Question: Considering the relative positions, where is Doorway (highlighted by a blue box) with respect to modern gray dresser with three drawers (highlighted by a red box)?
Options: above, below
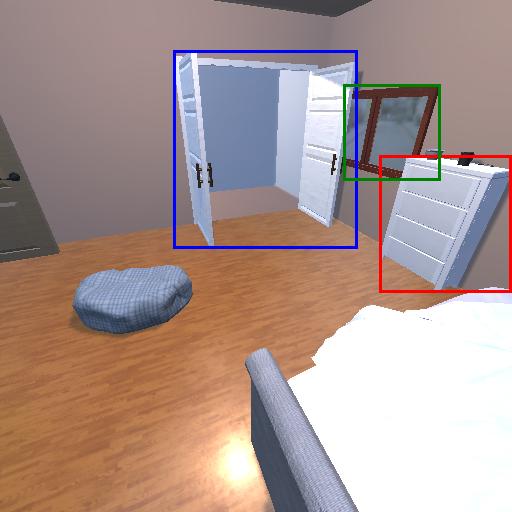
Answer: above